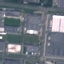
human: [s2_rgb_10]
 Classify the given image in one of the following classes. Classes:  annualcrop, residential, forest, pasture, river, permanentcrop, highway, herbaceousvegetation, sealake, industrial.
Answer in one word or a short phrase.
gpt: Industrial